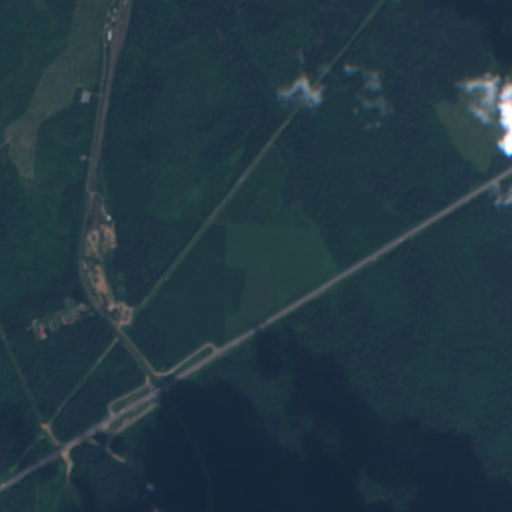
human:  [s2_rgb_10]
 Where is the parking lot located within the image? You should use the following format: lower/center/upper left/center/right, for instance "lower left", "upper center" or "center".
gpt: The parking lot is located in the center left of the image.
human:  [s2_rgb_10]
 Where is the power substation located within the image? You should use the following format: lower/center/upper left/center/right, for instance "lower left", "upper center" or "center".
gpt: The power substation is located in the center right of the image.
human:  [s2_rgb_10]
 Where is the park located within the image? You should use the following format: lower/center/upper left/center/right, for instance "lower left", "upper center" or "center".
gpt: There is no park in the image.